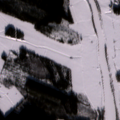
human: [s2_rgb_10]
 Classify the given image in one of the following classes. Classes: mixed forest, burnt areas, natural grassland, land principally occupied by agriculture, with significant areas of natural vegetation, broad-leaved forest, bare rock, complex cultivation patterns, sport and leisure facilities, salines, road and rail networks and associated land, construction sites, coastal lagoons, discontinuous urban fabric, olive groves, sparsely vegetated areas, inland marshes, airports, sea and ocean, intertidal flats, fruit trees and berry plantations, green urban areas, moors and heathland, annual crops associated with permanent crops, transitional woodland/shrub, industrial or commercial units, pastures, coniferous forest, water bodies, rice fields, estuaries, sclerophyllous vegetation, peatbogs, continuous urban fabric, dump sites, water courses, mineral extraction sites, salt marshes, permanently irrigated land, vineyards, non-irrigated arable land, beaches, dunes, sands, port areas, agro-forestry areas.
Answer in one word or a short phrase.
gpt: non-irrigated arable land, land principally occupied by agriculture, with significant areas of natural vegetation, coniferous forest, mixed forest, water courses